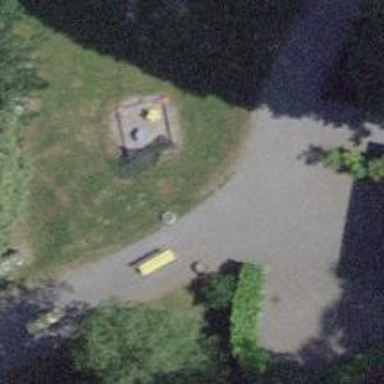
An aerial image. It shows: Sandpit playground.